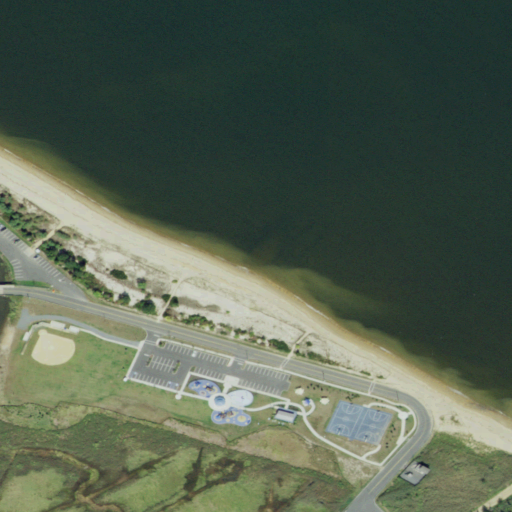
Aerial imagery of beach in New Jersey named Cliffwood Beach containing open water, medium intensity development, low intensity development, herbaceous wetlands, barren land, high intensity development, woody wetlands, and open development